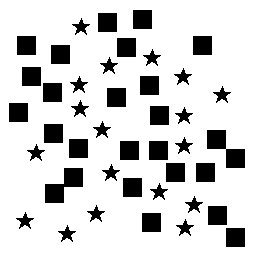
Squares: 26
Triangles: 0
Stars: 18
Total shapes: 44